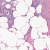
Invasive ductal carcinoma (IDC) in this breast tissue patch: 1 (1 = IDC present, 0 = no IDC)